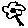
Label: flower